Brain MRI, modality: ceT1
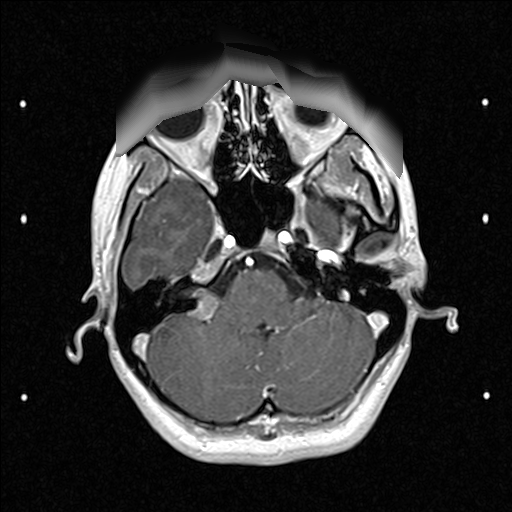